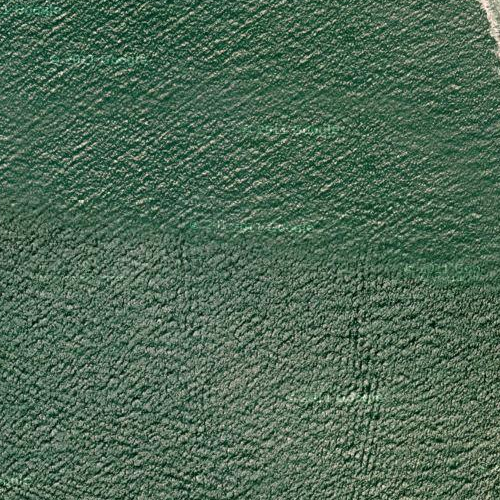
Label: sydney